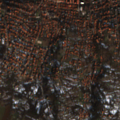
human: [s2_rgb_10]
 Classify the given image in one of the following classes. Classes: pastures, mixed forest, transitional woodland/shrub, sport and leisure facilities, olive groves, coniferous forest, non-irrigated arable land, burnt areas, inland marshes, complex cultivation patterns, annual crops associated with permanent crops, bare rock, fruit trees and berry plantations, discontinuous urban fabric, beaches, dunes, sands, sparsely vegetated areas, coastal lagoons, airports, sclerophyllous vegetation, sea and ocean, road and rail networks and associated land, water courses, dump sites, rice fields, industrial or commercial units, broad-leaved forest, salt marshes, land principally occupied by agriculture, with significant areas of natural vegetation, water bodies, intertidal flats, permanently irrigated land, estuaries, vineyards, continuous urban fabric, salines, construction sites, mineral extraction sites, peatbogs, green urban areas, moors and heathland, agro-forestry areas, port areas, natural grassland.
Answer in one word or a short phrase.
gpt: discontinuous urban fabric, complex cultivation patterns, land principally occupied by agriculture, with significant areas of natural vegetation